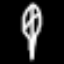
Label: leaf